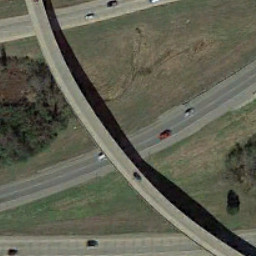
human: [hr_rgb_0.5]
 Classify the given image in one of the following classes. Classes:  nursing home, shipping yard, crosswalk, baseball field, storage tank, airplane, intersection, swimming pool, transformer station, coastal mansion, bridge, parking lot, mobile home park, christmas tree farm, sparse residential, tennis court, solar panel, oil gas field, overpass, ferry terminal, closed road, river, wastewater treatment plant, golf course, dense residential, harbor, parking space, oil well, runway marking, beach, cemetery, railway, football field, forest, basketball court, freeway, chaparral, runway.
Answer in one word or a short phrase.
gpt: overpass